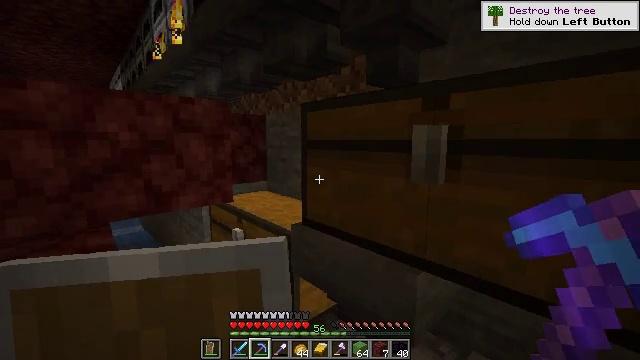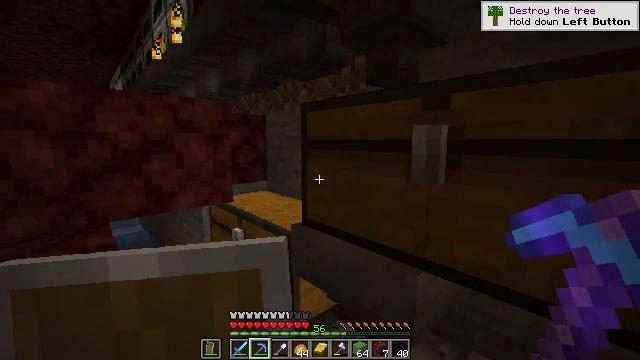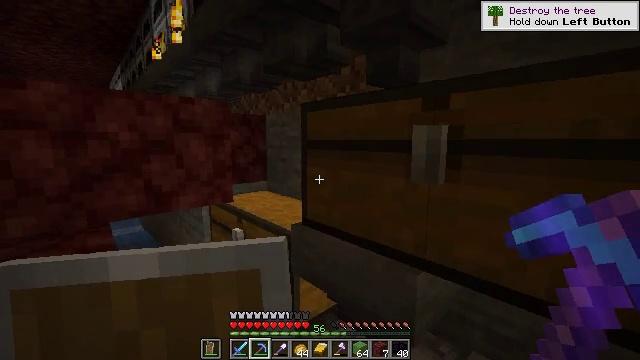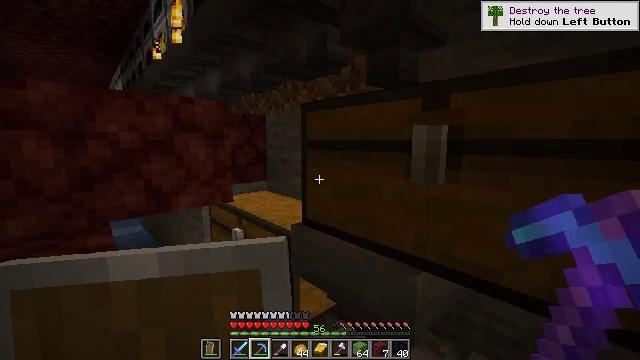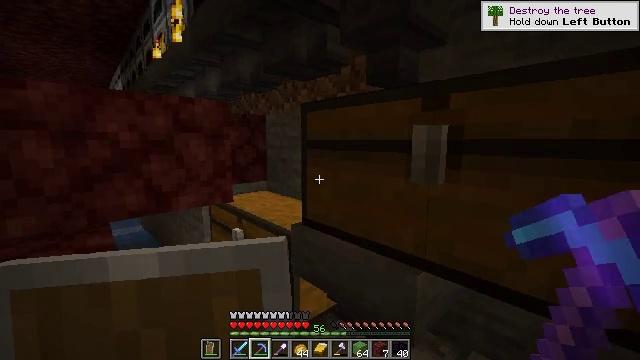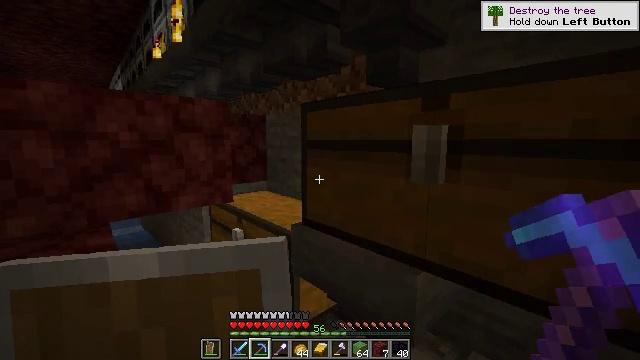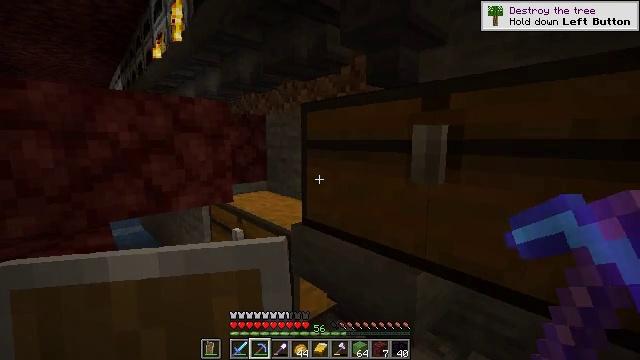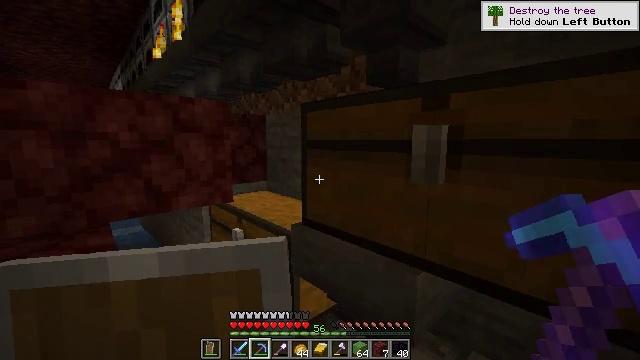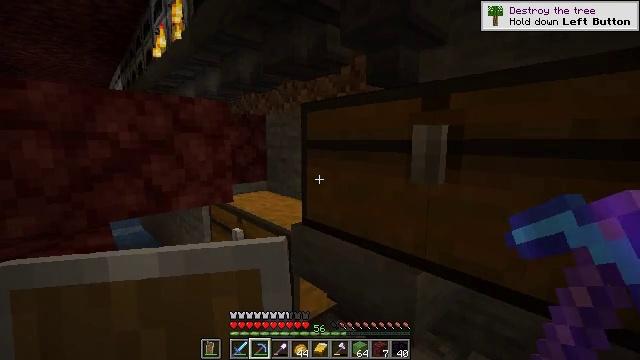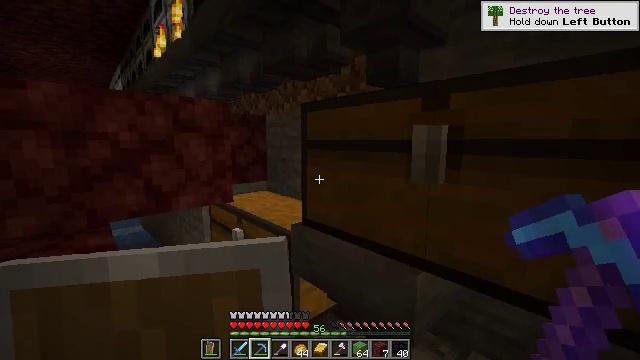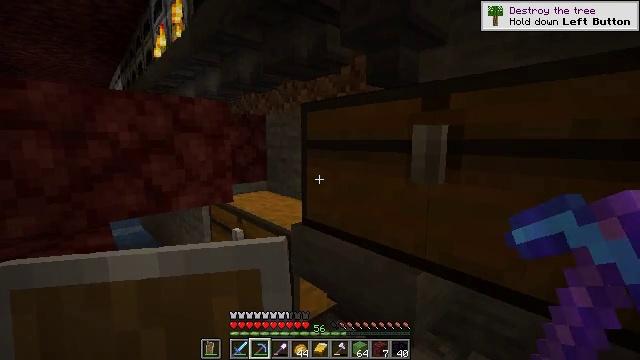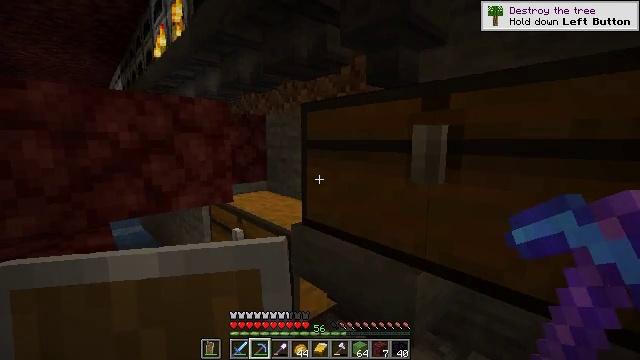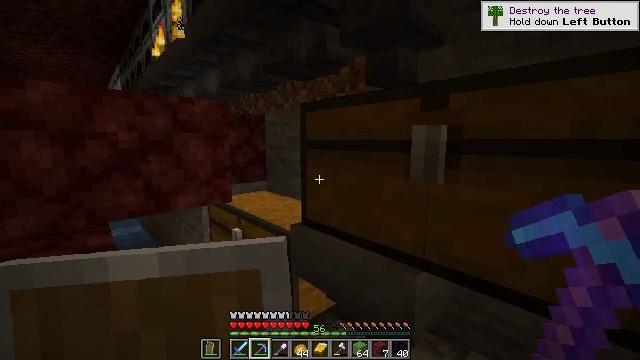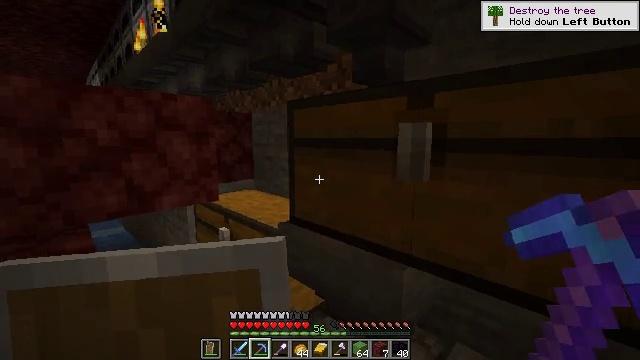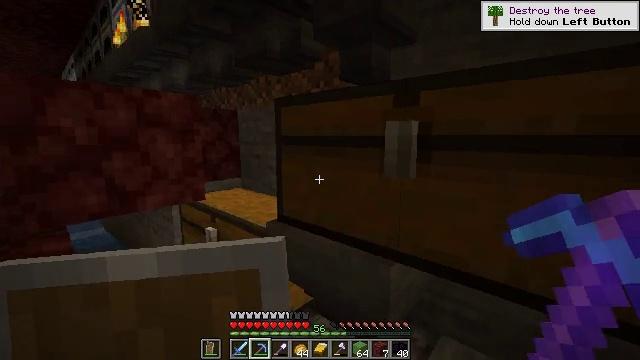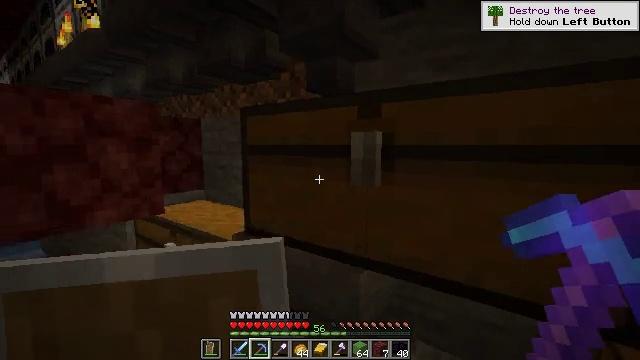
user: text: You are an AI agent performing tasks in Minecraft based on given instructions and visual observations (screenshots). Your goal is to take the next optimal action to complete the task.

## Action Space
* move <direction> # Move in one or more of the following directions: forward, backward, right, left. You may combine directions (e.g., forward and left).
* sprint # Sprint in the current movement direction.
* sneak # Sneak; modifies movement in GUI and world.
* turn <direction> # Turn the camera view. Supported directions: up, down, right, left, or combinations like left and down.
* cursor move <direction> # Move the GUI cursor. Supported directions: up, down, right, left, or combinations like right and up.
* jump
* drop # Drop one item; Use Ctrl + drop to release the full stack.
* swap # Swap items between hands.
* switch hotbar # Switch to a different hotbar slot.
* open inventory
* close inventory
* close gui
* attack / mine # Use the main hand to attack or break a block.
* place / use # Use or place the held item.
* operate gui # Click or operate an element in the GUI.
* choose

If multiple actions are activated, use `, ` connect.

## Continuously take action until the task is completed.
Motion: motion action
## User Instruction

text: Attack the chest to pick it up.
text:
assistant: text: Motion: no_op
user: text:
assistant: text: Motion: no_op
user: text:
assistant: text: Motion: no_op
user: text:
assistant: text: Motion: no_op
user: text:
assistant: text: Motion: no_op
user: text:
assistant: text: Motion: no_op
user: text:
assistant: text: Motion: no_op
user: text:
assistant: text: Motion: no_op
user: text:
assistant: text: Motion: no_op
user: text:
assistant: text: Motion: no_op
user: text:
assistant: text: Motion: no_op
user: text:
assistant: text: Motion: no_op
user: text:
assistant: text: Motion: turn right
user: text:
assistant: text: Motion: turn right
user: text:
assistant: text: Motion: turn right and up
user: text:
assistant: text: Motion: turn right and up
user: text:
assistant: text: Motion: turn right and up
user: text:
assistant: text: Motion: turn right and up
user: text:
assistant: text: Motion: turn right
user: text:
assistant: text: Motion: turn right
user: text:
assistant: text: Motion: turn right and down
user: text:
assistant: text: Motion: turn down
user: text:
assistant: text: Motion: turn down
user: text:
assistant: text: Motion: no_op
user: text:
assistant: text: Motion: no_op
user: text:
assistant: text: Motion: no_op
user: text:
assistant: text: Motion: no_op
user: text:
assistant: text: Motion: no_op
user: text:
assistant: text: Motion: no_op
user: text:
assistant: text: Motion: no_op